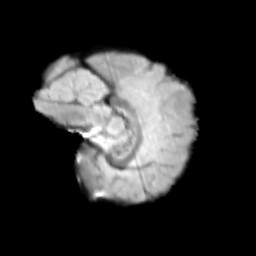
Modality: T2w
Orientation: sagittal
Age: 11
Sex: female
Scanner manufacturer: siemens
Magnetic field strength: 3 T
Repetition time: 3.8 s
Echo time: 0.07 s